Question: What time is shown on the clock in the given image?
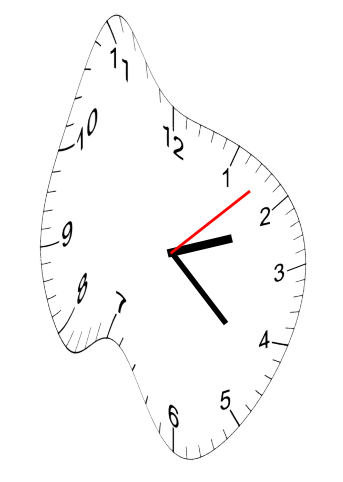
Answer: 02:22:08